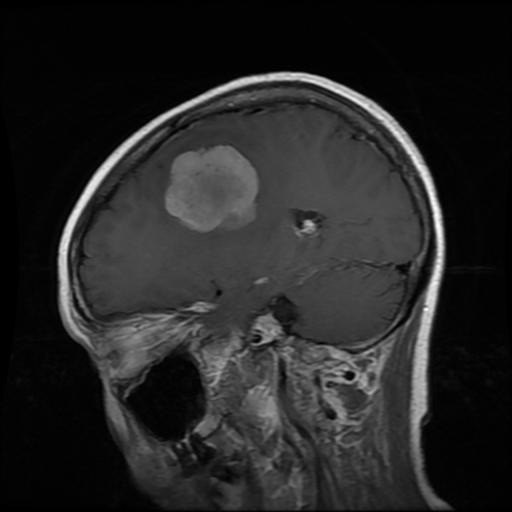
Label: meningioma